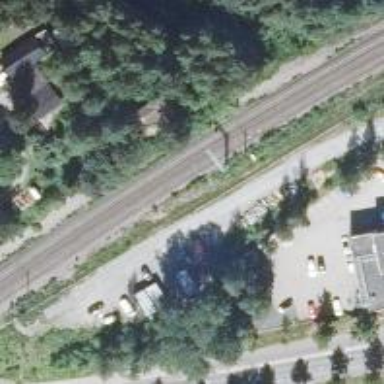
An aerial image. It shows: Railway signal.